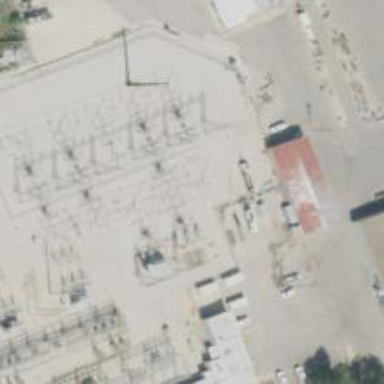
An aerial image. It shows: Switch used for power control.